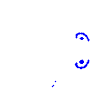
Particle: electron